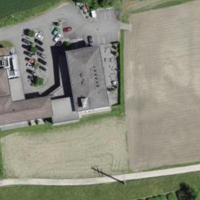
EUNIS habitat code: 52
Species observed at this site:
Corvus corone
Cyanistes caeruleus
Anas platyrhynchos
Sturnus vulgaris
Chloris chloris
Dendrocopos major
Fringilla coelebs
Aegithalos caudatus
Buteo buteo
Sylvia atricapilla
Carduelis carduelis
Columba palumbus
Parus major
Erithacus rubecula
Dryocopus martius
Milvus milvus
Phoenicurus ochruros
Sitta europaea
Falco tinnunculus